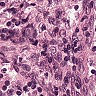
Metastatic tissue present: no